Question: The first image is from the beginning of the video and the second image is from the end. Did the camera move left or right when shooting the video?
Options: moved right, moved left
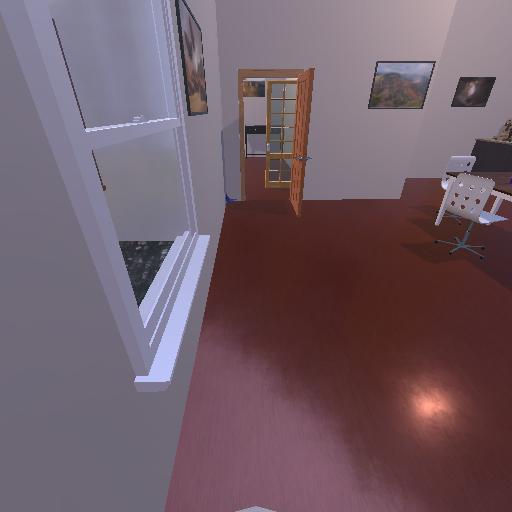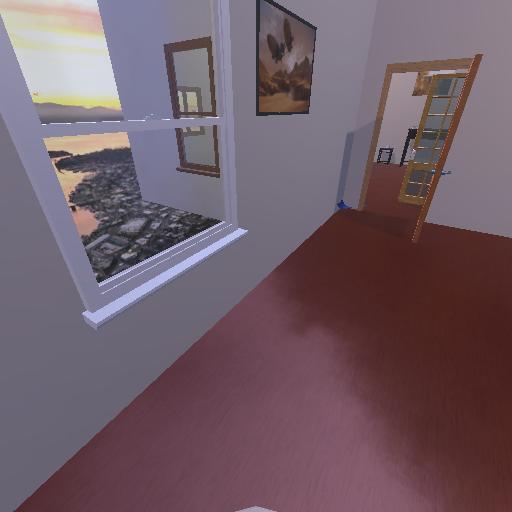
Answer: moved right